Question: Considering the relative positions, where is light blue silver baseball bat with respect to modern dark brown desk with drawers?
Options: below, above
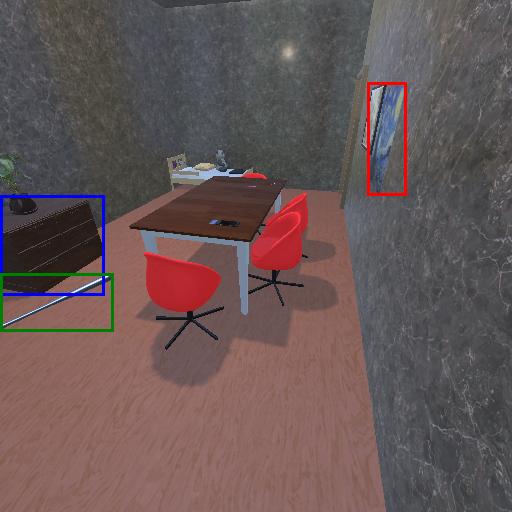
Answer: below